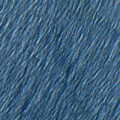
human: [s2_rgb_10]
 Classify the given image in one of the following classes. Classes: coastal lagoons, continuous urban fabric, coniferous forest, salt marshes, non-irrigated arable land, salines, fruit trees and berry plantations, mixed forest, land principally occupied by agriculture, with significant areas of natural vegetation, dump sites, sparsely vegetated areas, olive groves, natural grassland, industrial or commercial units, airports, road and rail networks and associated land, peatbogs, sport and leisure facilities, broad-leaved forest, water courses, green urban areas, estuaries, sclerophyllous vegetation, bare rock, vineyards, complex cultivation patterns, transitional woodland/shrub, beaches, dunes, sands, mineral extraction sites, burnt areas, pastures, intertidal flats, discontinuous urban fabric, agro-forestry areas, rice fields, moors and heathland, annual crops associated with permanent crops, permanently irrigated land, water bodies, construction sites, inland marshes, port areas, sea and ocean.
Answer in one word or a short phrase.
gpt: sea and ocean